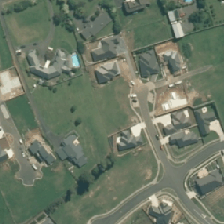
Land cover: urban_build_up